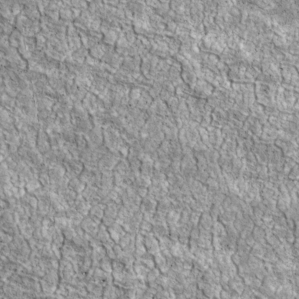
Label: non_frost